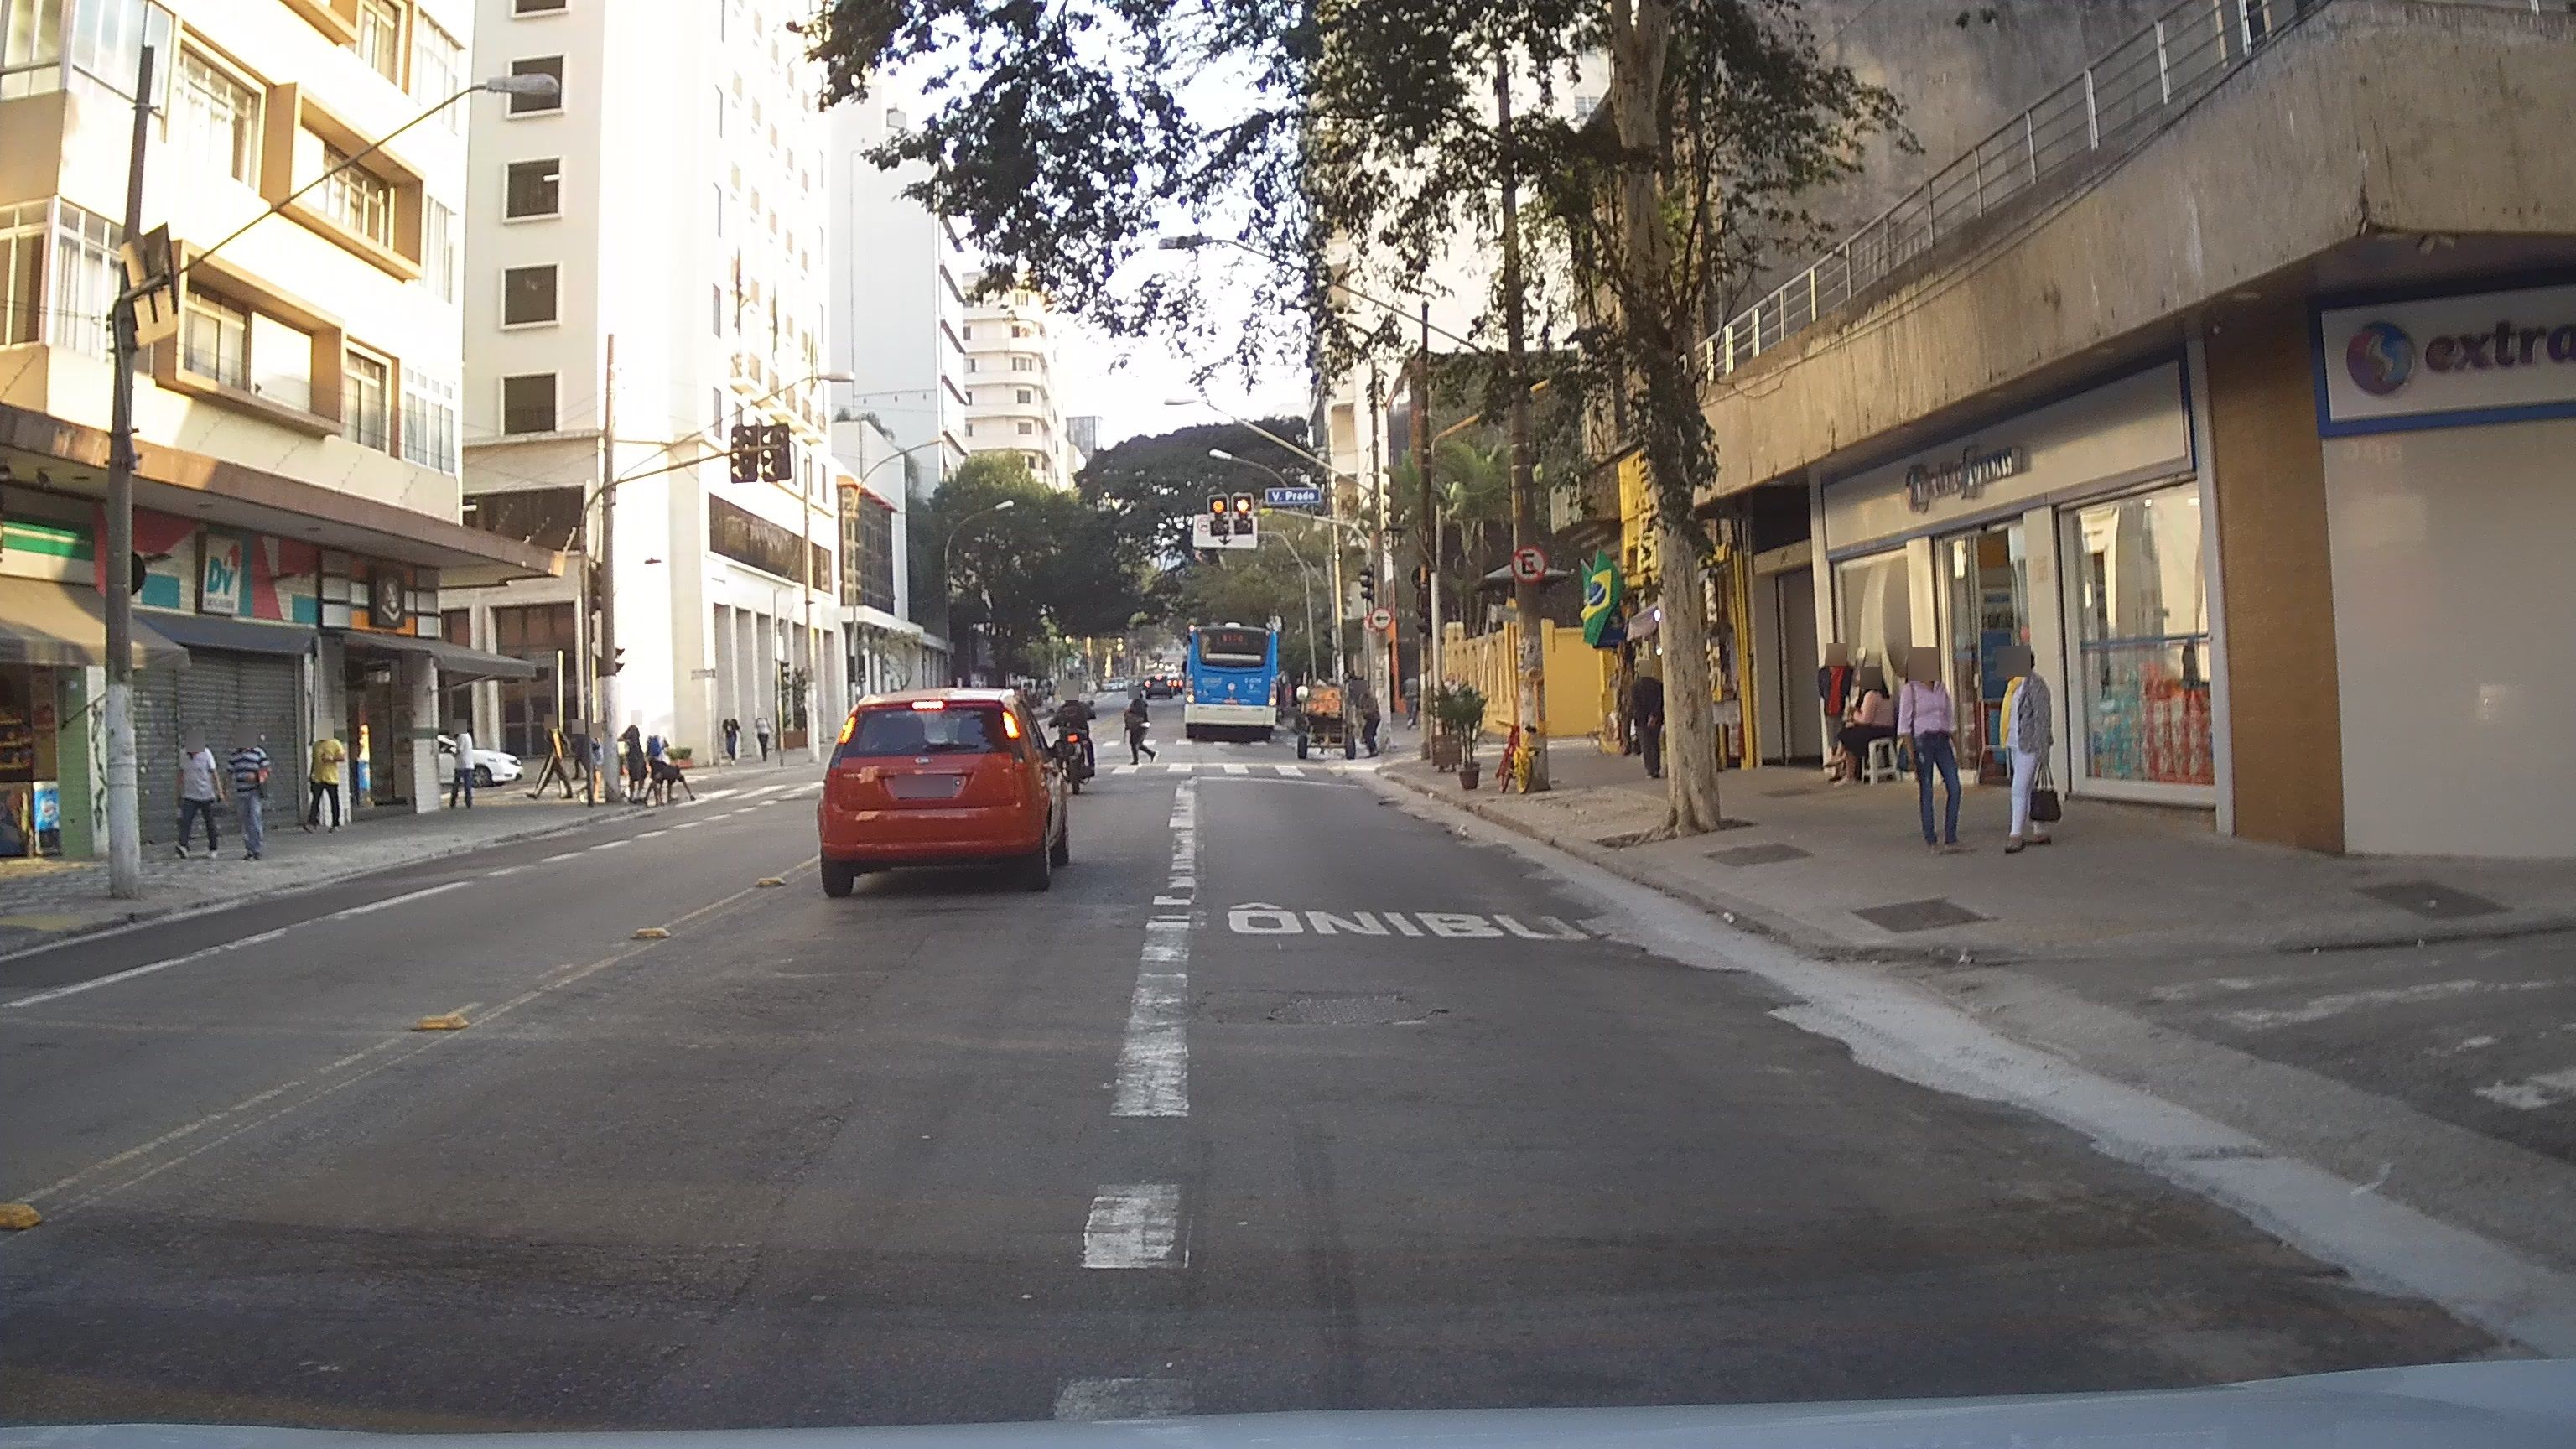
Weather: cloudy
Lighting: day
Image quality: good
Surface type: driving surface
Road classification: footway
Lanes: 4
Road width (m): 3.5
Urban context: urban centre
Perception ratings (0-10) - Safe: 5.24, Lively: 6.77, Beautiful: 3.15, Boring: 0.78, Depressing: 2.97, Wealthy: 1.08